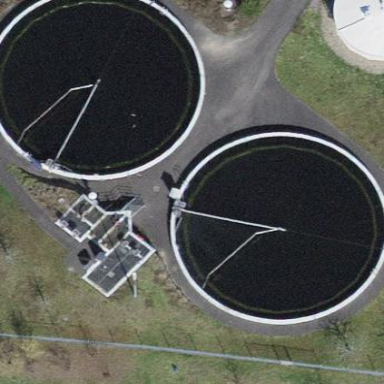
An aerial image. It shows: Body of wastewater.